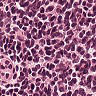
Metastatic tissue present: no